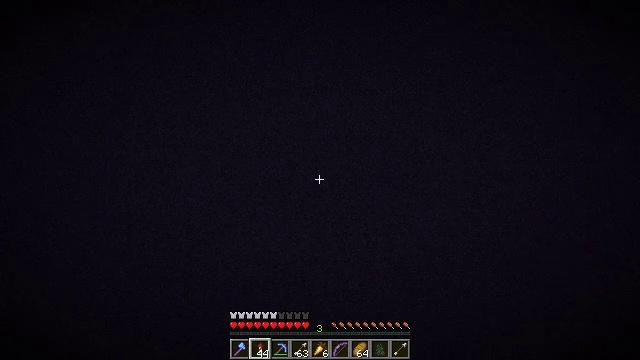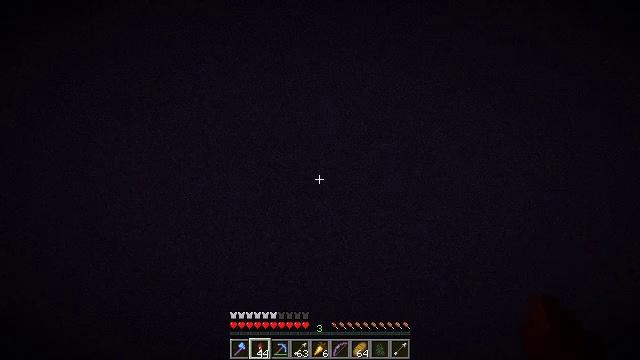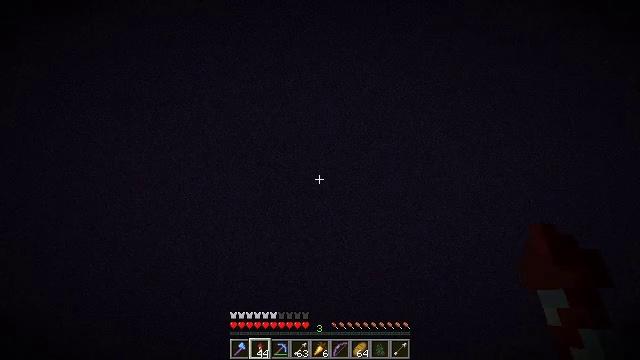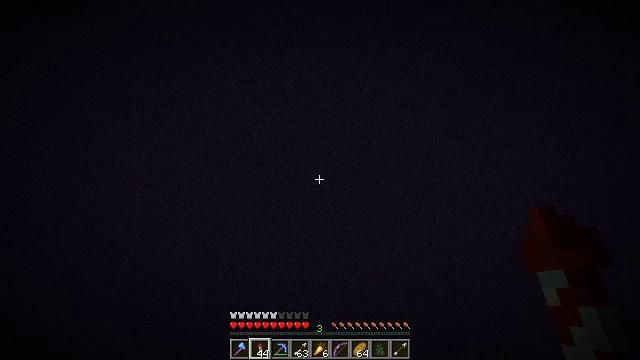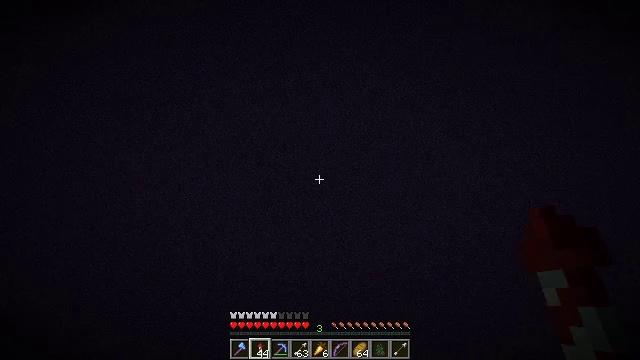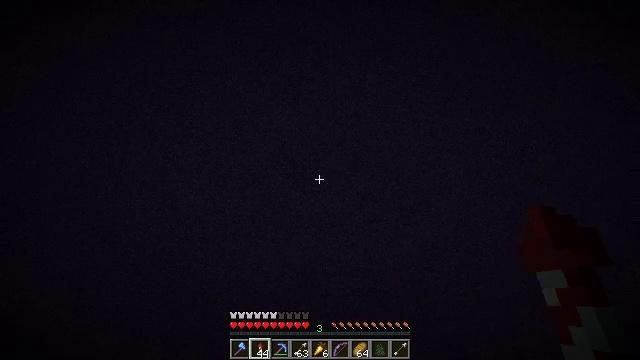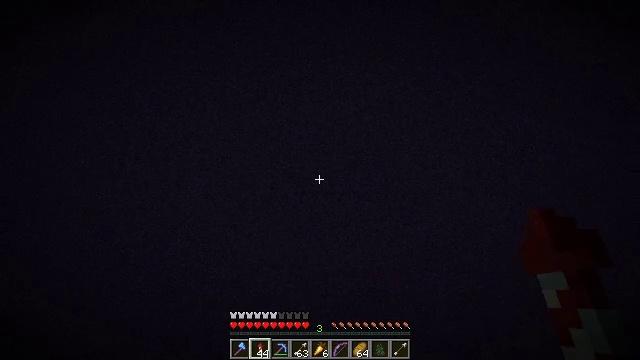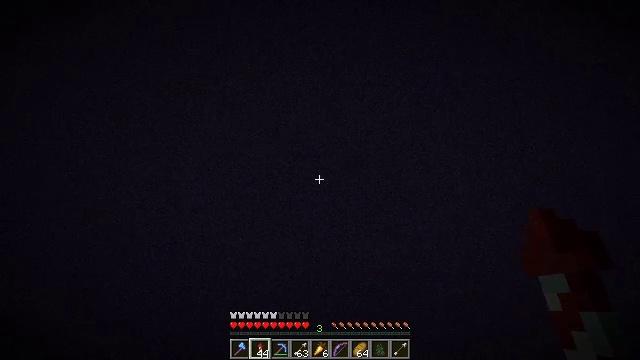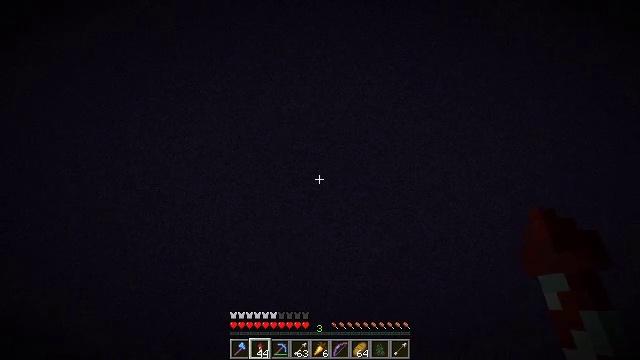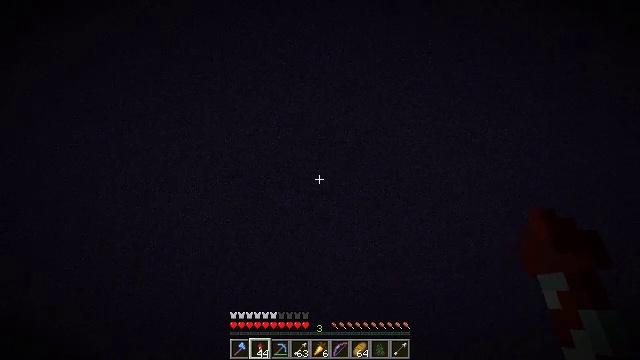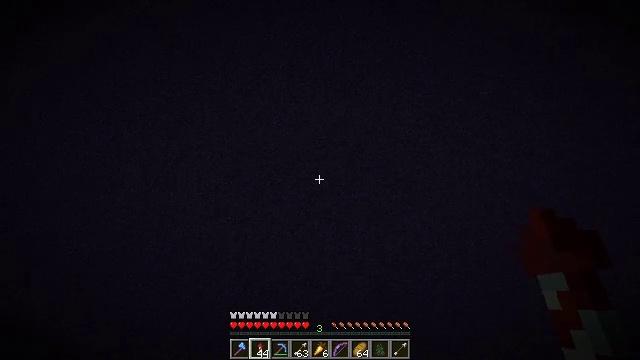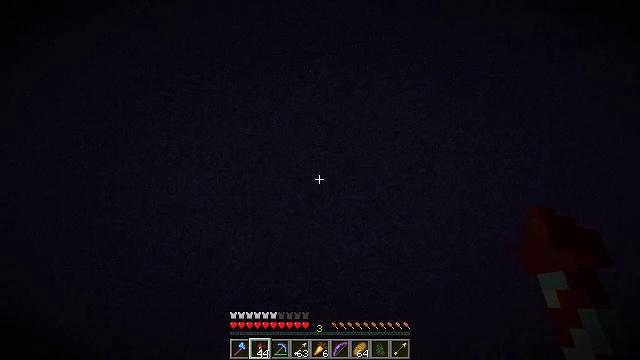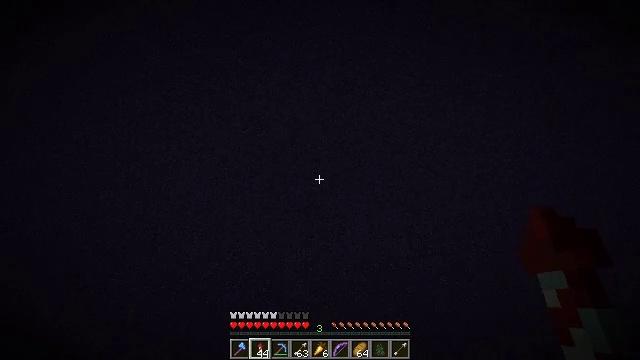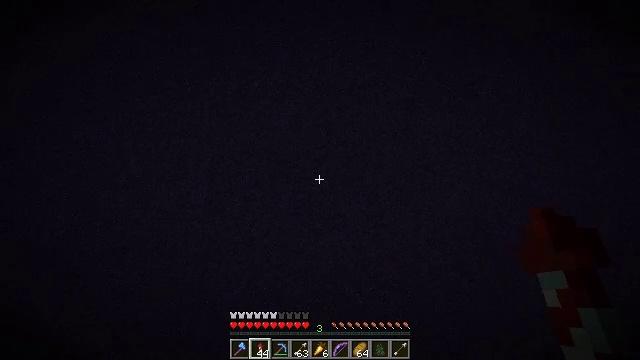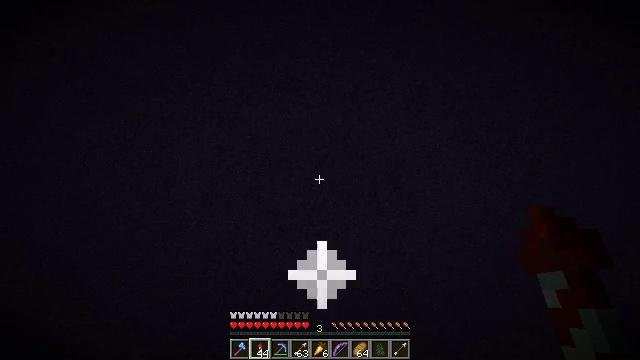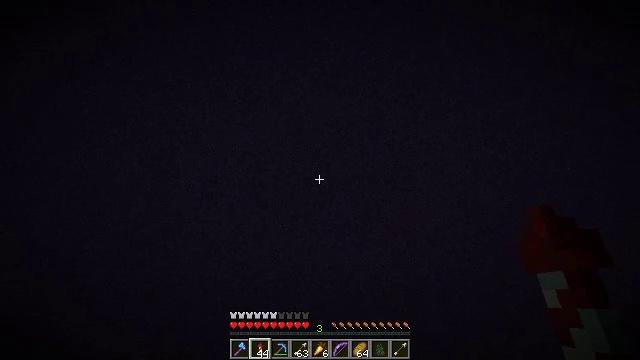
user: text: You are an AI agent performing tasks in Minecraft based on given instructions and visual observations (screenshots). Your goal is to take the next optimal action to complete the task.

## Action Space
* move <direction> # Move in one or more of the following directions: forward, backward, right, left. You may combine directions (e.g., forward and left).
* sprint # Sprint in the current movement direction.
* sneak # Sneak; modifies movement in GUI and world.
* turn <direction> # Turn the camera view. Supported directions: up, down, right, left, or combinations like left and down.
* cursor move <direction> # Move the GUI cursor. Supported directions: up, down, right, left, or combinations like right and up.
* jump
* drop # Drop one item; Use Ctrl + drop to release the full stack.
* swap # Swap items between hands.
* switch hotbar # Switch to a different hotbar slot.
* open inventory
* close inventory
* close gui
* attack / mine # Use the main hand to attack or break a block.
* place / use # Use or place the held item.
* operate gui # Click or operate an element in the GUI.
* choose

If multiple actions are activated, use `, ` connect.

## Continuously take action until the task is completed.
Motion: motion action
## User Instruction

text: Drop a firework rocket.
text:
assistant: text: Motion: move forward, sprint, turn left, jump
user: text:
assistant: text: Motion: move forward, sprint, jump
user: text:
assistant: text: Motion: move forward, sprint, jump
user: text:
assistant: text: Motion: move forward, sprint, jump
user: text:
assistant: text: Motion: move forward, sprint, turn right, jump
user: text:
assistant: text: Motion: move forward, sprint, turn up, jump
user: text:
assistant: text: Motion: move forward, sprint, turn up, jump
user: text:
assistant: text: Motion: move forward, sprint, turn up, jump
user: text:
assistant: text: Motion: move forward, sprint, turn up, jump
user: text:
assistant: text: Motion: move forward, sprint, turn up, jump
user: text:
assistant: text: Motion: move forward, sprint, turn up, jump
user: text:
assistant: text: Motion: move forward, sprint, turn up, jump
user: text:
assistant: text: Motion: move forward, sprint, turn up, jump
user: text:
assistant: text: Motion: move forward, sprint, turn up, jump
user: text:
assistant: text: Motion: move forward, sprint, turn up, jump
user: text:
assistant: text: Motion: move forward, sprint, turn up, jump
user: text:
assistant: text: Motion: move forward, sprint, turn up, jump
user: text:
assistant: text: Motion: move forward, sprint, jump
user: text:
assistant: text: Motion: move forward, sprint, jump
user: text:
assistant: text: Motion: move forward, sprint, jump
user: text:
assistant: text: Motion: move forward, sprint, jump
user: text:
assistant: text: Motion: move forward, sprint, jump
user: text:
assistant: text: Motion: move forward, sprint, jump
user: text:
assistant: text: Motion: move forward, sprint, jump
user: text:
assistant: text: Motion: move forward, sprint, jump
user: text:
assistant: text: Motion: move forward, sprint, jump
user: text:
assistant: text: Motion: move forward, sprint, jump
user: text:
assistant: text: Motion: move forward, sprint, jump
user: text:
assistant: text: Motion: move forward, sprint, jump
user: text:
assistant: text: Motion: move forward, sprint, jump